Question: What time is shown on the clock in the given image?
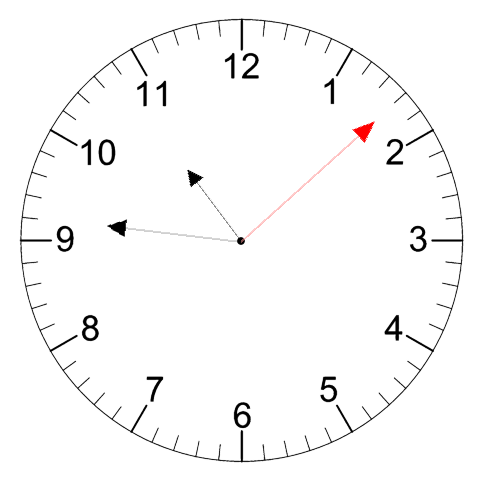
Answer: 10:46:08